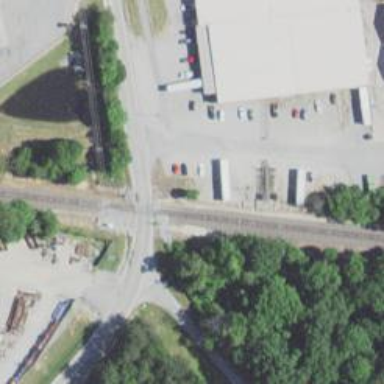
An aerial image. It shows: Level crossing along the railway.